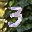
Label: 3